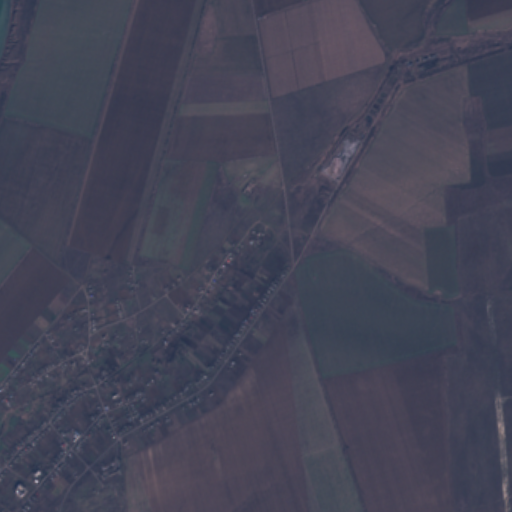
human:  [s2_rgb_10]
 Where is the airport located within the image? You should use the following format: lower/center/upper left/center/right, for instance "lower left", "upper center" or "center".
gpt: The airport is located in the lower right of the image.
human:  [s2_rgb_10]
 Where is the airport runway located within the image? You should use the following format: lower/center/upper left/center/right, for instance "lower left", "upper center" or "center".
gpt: The airport runway is located in the lower right of the image.
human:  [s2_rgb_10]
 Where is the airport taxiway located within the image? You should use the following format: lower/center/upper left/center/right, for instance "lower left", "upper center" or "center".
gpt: The airport taxiway is located in the lower right of the image.
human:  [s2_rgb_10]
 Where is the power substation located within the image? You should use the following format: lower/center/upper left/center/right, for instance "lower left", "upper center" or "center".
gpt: The power substation is located in the upper right of the image.
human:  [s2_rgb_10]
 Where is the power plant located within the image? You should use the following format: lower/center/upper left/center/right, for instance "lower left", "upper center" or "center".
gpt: There is no power plant in the image.